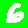
Digit: 6